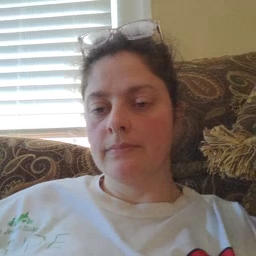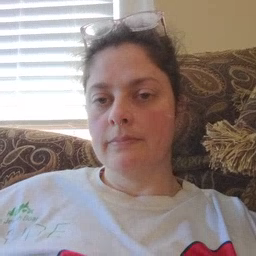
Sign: say